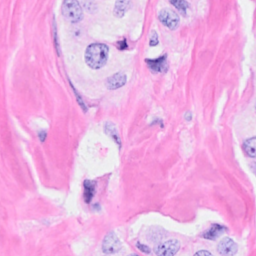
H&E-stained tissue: Breast